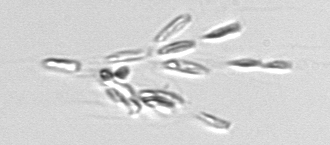
Label: Dinobryon